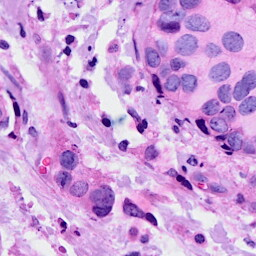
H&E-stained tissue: Breast